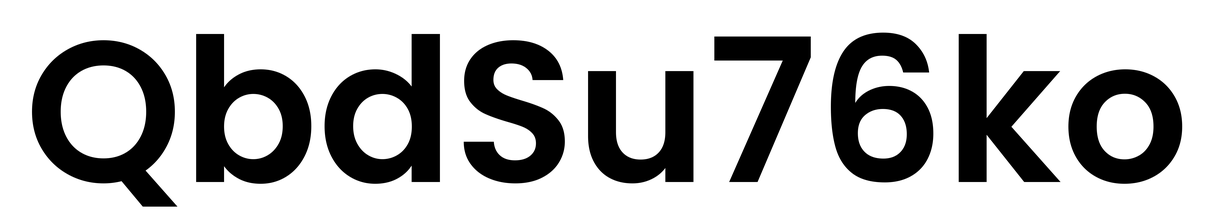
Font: Poppins-SemiBold